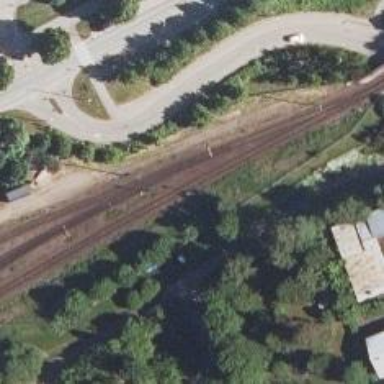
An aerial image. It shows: Continuous railway track.